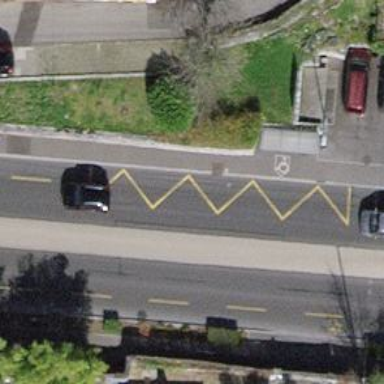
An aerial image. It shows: Bus stop with shelter and platform for trolleybuses.